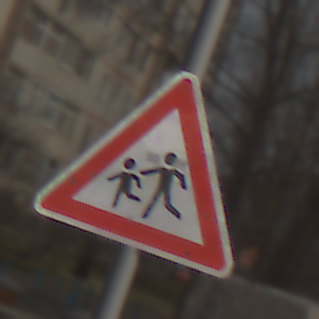
Verkehrszeichen: KinderRechts
Umgebung: Outdoor, Urban
Tageszeit: MorningAfternoon
Wetter: PartlyCloudy
Licht: Natural
Jahreszeit: NotSpecified
Kontrast: HighContrast